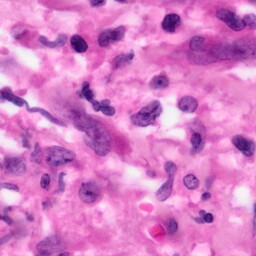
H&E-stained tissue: Pancreatic